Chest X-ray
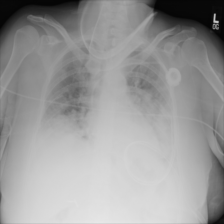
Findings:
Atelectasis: negative
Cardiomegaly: negative
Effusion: negative
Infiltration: positive
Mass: negative
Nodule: negative
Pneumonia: negative
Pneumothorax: negative
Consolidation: negative
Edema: negative
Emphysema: negative
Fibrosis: negative
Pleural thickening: negative
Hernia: negative